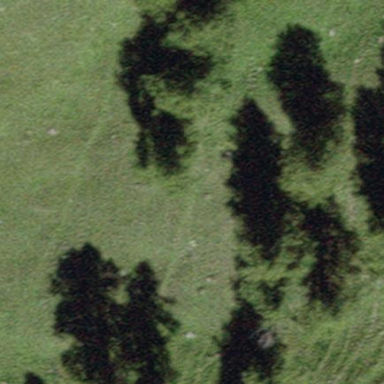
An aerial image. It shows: Forest area.